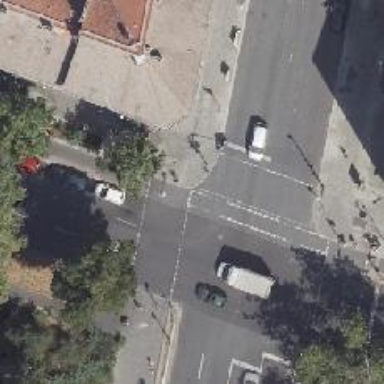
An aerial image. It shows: Footway crossing with traffic signals.